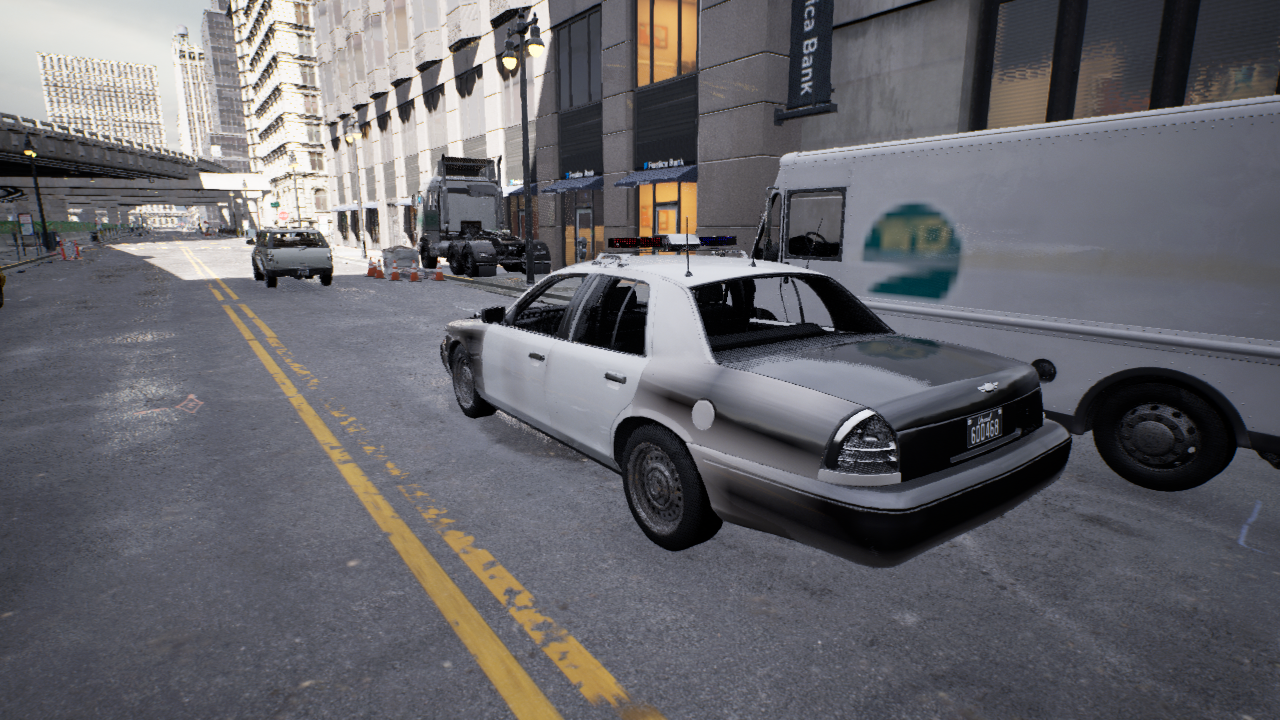
Venue: downtown
Lighting: clear day
Vehicle rig: sedan